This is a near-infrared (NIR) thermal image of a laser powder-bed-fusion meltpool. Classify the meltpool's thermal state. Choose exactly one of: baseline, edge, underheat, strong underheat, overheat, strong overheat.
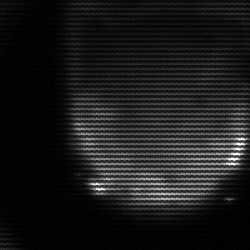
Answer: edge